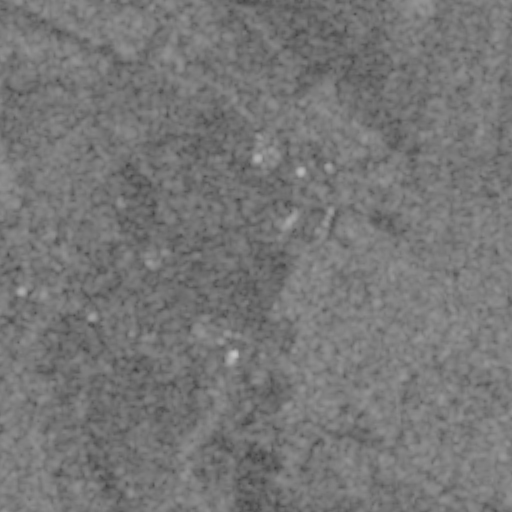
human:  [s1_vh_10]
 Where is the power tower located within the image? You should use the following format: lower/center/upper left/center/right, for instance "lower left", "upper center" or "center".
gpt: The power tower is located in the upper of the image.
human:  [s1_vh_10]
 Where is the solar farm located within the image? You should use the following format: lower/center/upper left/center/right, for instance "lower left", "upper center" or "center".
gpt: The solar farm is located in the center of the image.
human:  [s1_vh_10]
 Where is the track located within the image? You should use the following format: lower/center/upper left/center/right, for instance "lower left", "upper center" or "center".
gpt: There is no track in the image.

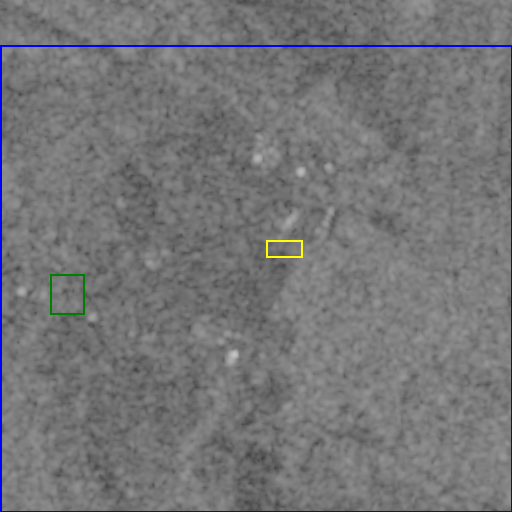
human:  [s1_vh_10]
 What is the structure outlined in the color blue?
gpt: The structure outlined in blue is a crop field.
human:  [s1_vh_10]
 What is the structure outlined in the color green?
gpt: The structure outlined in green is a park.
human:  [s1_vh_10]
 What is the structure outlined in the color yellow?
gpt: The structure outlined in yellow is a solar farm.
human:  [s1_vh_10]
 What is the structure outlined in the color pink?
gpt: There is no pink outline.